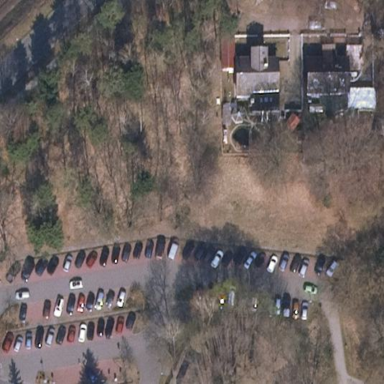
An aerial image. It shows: Parking area with paving stones surface.